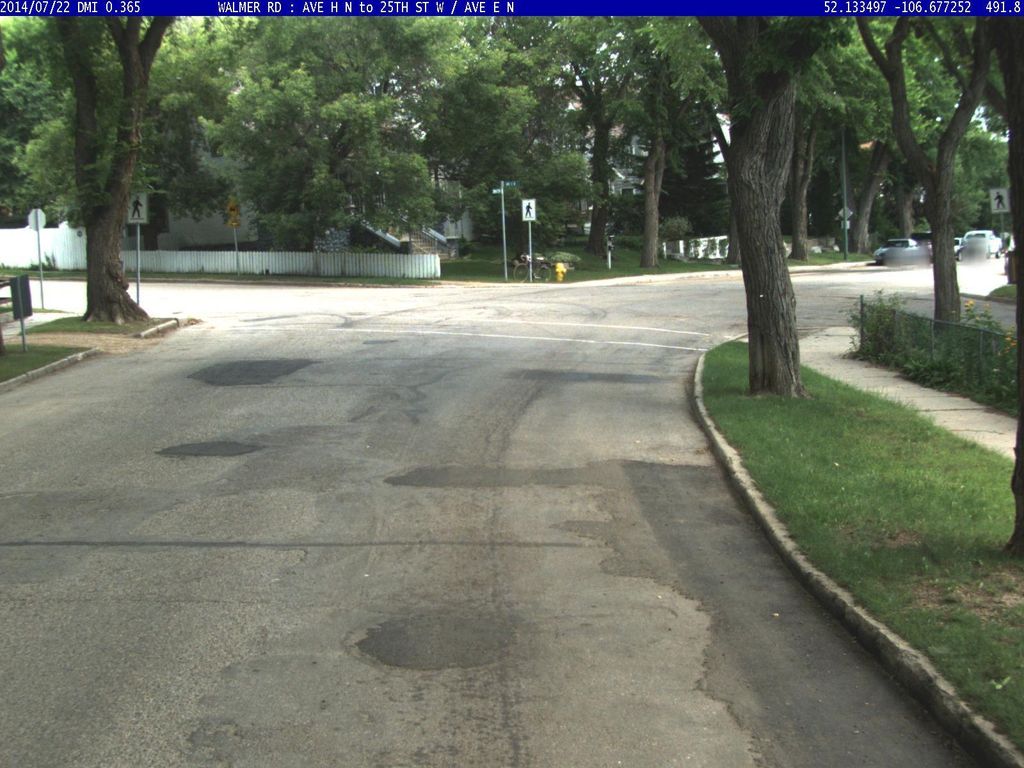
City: saskatoon